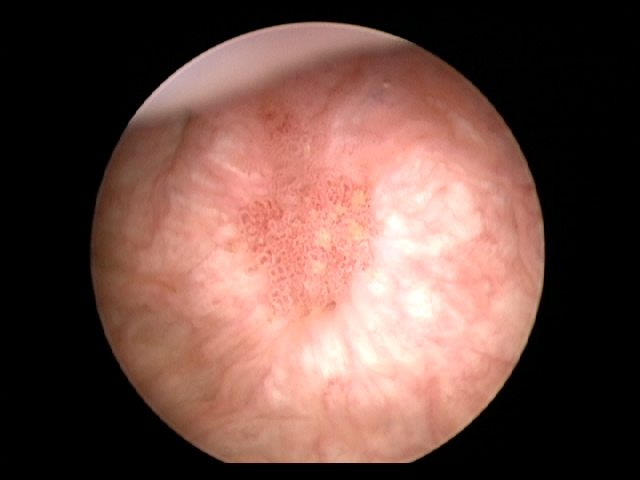
Modality: WLC
Class: Malignant
Subclass: HighGradePapillary
Lesion: L1
Stage: T1
Morphology: Papillary
Bladder cancer association: Yes